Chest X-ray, PA view. Patient: 32 years old, sex M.
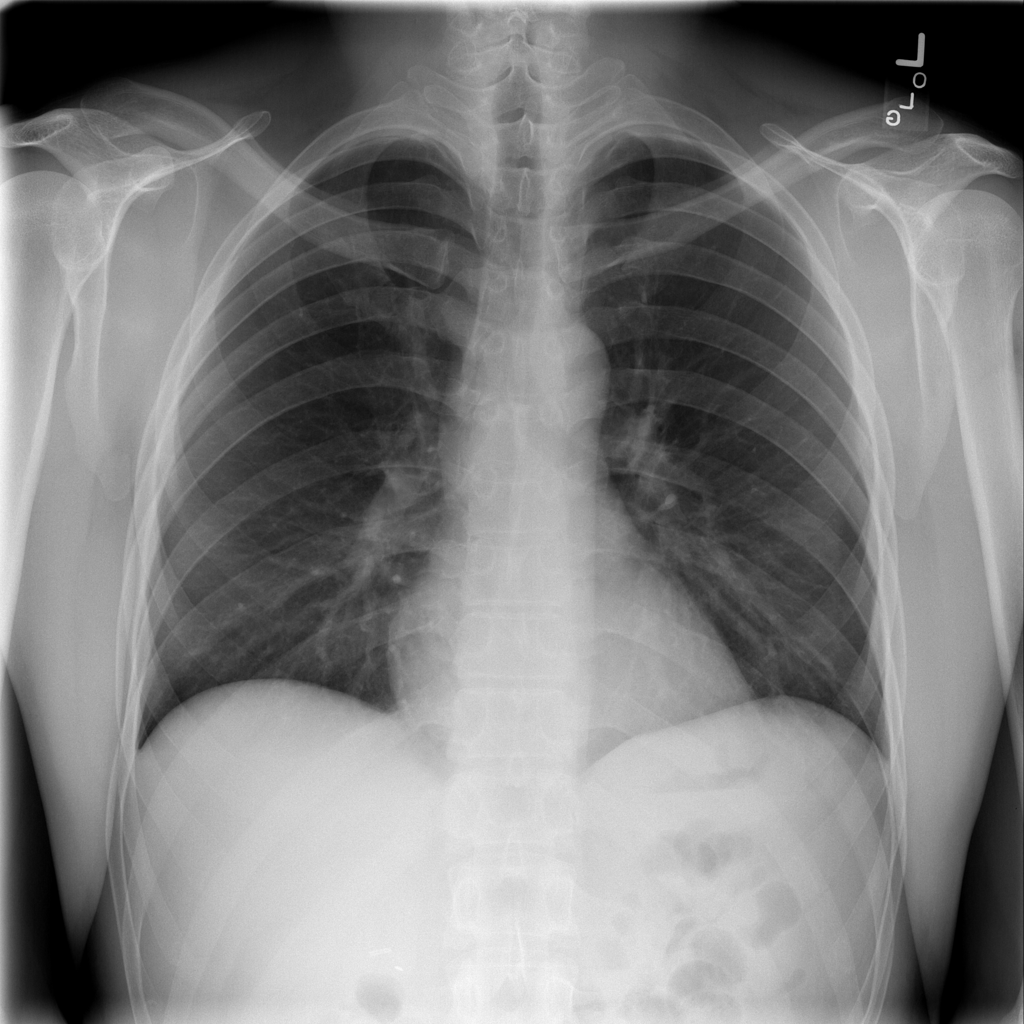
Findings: No Finding